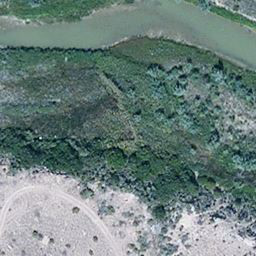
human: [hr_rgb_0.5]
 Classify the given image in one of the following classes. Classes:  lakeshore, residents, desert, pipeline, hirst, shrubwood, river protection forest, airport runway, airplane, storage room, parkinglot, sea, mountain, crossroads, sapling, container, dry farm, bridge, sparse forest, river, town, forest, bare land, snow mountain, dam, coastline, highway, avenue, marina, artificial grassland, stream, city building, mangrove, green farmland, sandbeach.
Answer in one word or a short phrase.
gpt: river